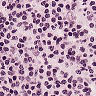
Metastatic tissue present: no